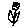
Label: flower